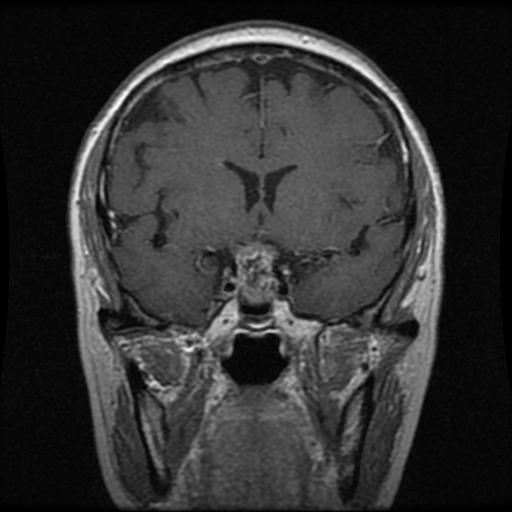
Label: pituitary